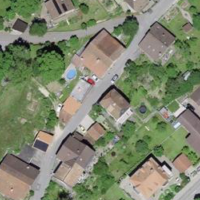
EUNIS habitat code: 23
Species observed at this site:
Rumex sanguineus
Orobanche alba